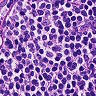
Metastatic tissue present: no